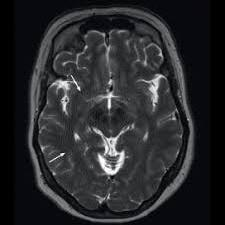
Label: notumor